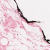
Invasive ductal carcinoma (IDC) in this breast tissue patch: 0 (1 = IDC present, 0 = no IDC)